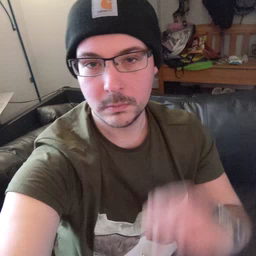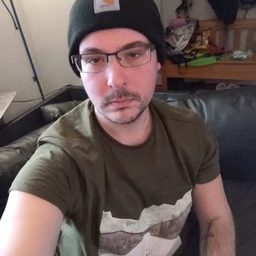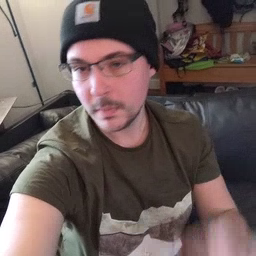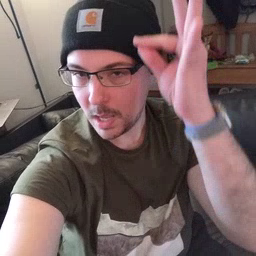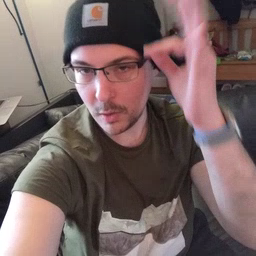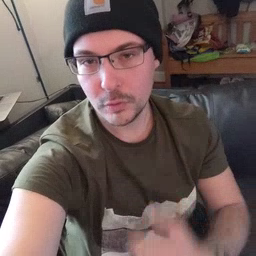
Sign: hair